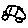
Label: car